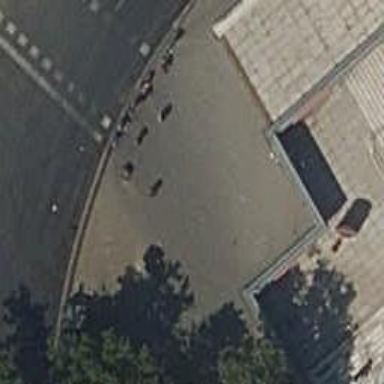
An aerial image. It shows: Subway entrance.